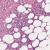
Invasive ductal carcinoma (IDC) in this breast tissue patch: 1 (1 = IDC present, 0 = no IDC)